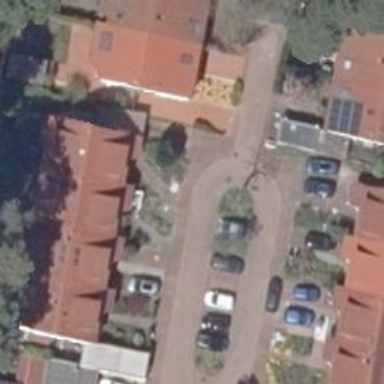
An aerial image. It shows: Living street.